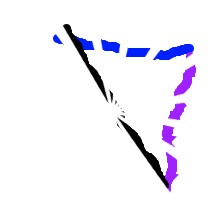
Shape: triangle